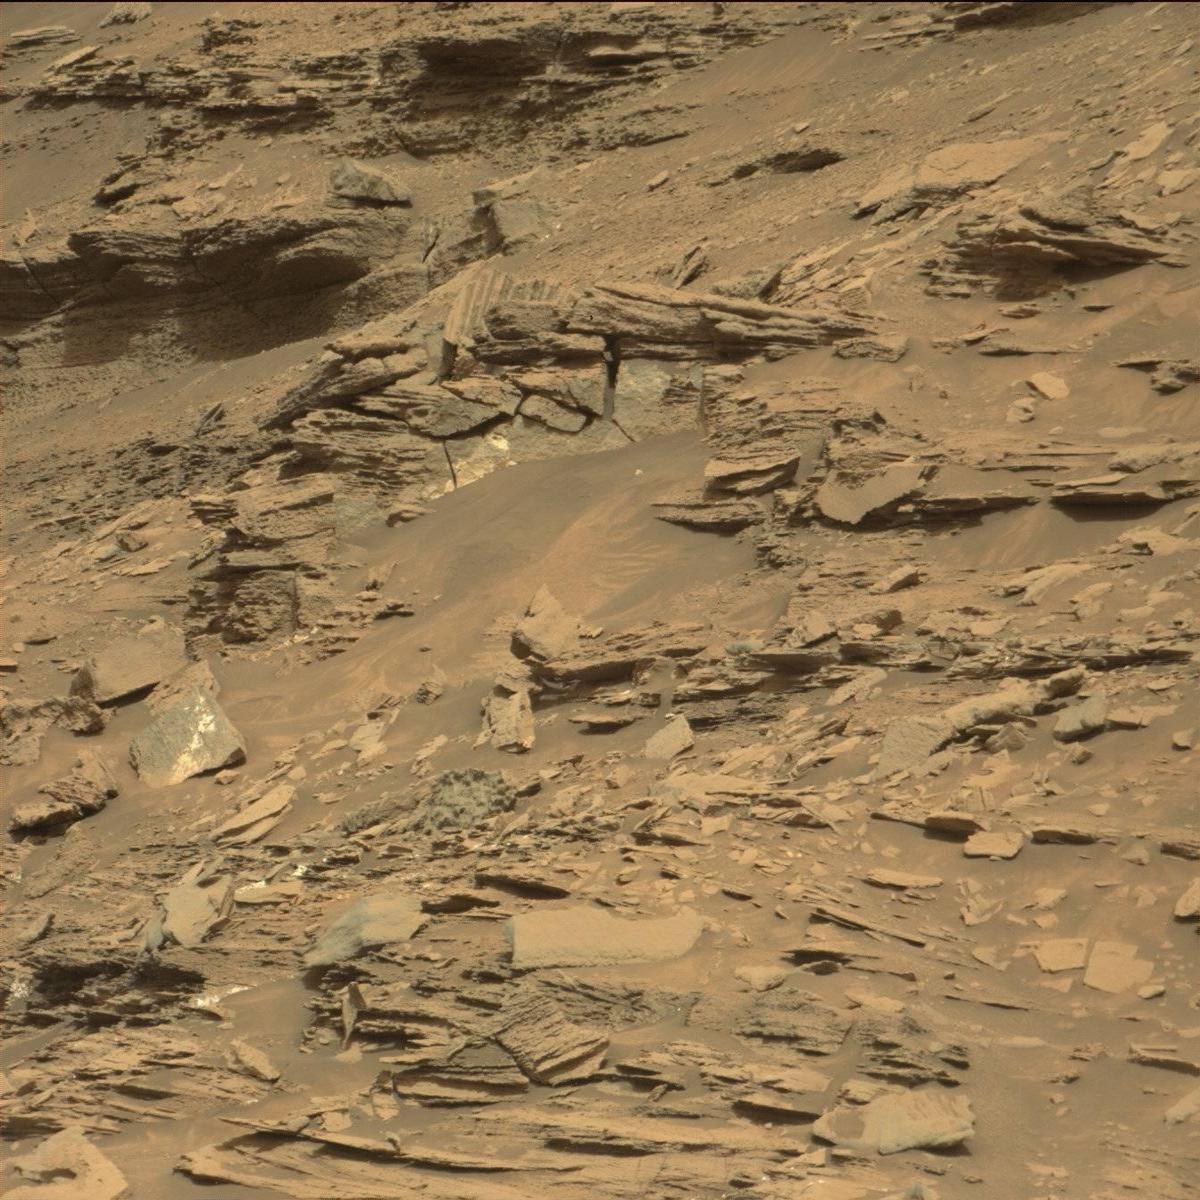
Terrain classes present: Bedrock, Sand / Soil